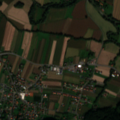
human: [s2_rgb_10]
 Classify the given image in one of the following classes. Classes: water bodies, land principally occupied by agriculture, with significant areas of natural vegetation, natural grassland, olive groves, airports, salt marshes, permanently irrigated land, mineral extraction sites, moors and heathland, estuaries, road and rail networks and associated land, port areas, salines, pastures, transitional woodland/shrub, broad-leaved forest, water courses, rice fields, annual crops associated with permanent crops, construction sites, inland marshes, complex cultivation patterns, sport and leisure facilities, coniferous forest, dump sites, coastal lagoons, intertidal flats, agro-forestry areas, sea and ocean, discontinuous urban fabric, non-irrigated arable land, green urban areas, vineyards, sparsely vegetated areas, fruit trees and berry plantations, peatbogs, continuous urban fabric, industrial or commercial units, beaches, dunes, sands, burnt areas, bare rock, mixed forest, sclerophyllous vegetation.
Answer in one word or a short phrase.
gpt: discontinuous urban fabric, non-irrigated arable land, land principally occupied by agriculture, with significant areas of natural vegetation, broad-leaved forest